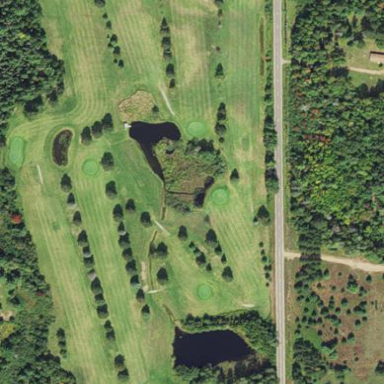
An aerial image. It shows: Golf course surrounded by greenery.